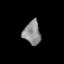
Tissue: lung
Cell type: Epithelial cells
Senescence score: 0.1766
Nuclear area (px): 399
Mean DAPI intensity: 139.393